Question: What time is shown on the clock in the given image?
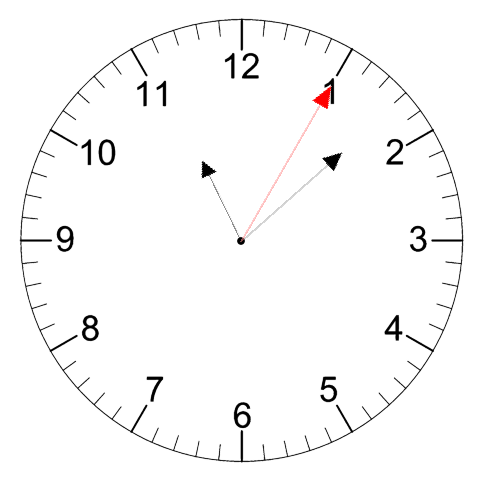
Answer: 11:08:05